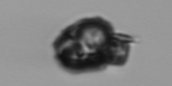
Label: Delphineis